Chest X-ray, PA view. Patient: 52 years old, sex F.
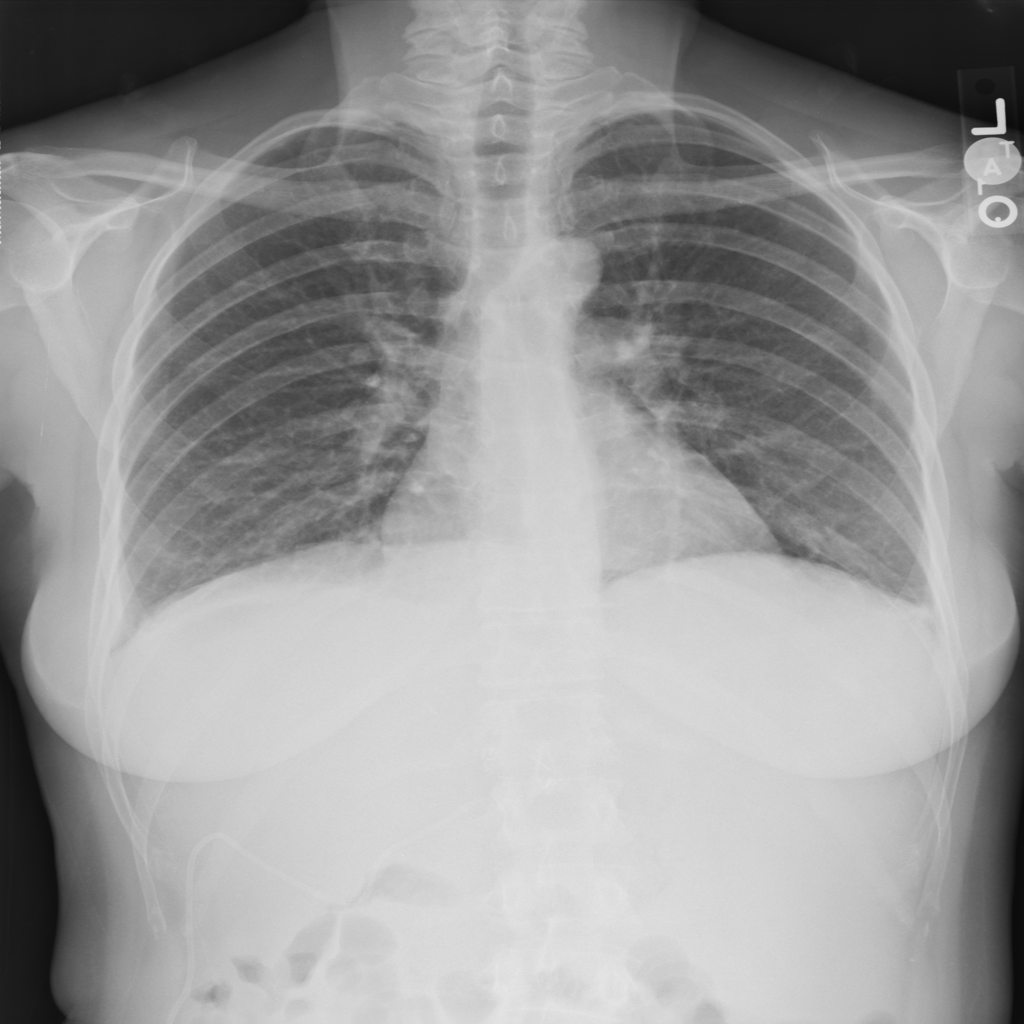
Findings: No Finding